Question: I have a top bar with text links and images; all the images are shifting to one side?
The images should align next to their respective text links, can anyone tell me what I'm doing wrong?
here is the website:
<URL>
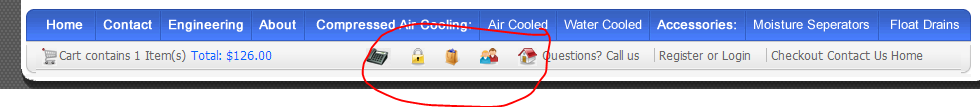
Answer: So, I was looking at the URL you posted in Chrom DEV tools, and i found an entry in 'pcHeaderFooter11.css'
'''
#pcIconBar a {
text-decoration: none;
color: #666;
}
'''
Changed that to :
'''
#pcIconBar a {
text-decoration: none;
color: #666;
display: inline-block;
}
'''
and voila!

And please remember, elements with 'display: block' tend to behave like 'div' tags and end up in a separate space for themselves. is you want alignment like this, you're supposed to specify explicitly that you want the element to be 'inline'. Hope this helps!